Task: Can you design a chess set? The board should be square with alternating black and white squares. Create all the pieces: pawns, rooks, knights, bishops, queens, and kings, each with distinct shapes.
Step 2932:
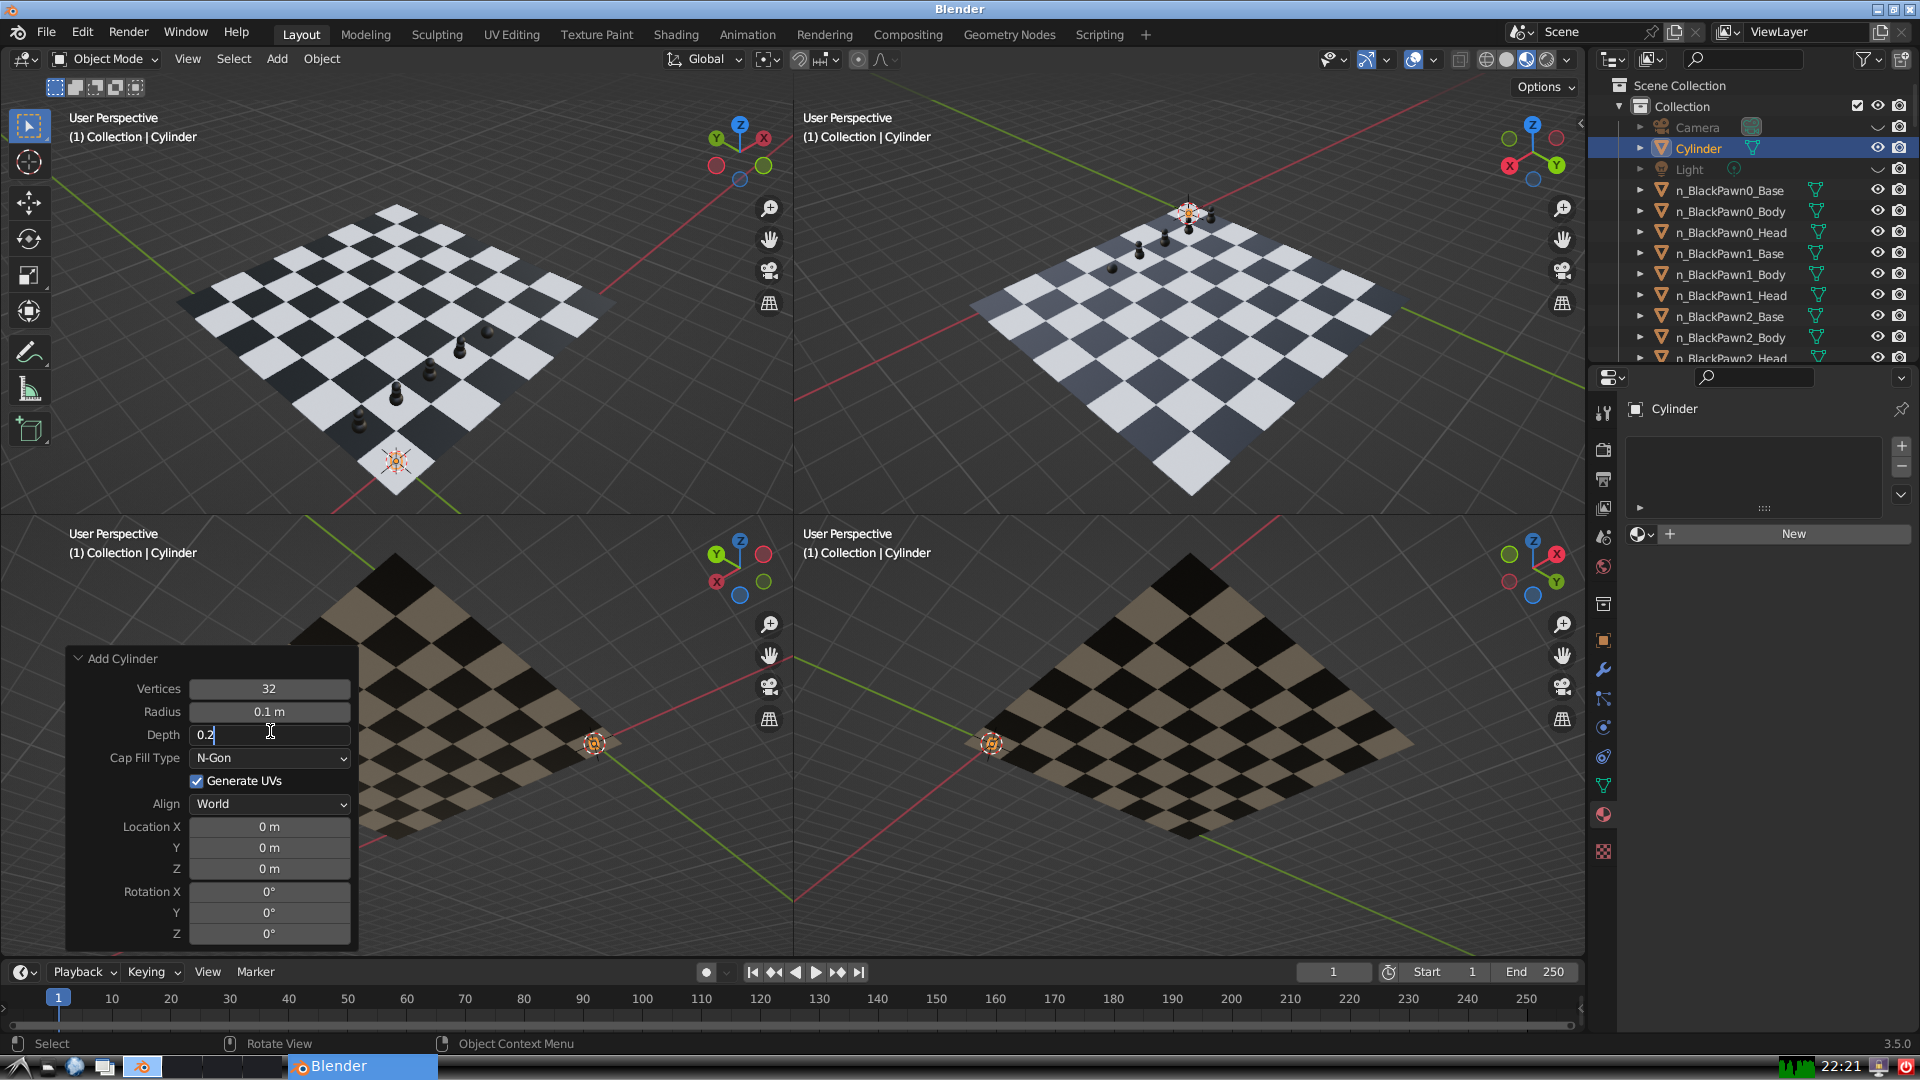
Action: {"key_press": ['Return']}